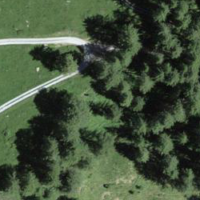
EUNIS habitat code: 26
Species observed at this site:
Turdus pilaris
Turdus viscivorus
Cuculus canorus